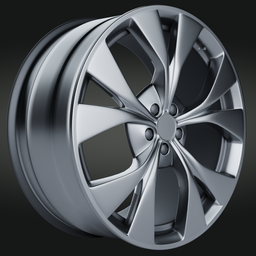
Label: mechanical